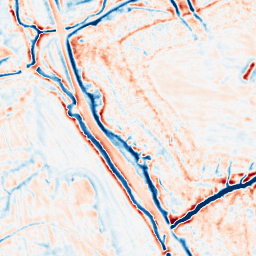
Category: edge_preserving
Decomposition family: bilateral
Decomposition parameters: d: 15
sigma_color: 25
sigma_space: 150
Upsampling method: linear_exact
Upsampling parameters: scale: 2
Upsampling scale: 2